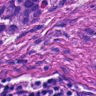
Metastatic tissue present: yes